Question: I need to disable/enable "a.href" links based on checkboxes being checked. I have a list of checkboxes (2 columns). When at least one checkbox in a column "install" is checked, "Install" link should be enabled, otherwise disabled. When at least one checkbox is checked in column "Remove", a link with the same class name should be enabled, otherwise disabled.
I've tried with this but not sure if this is correct, it doesn't work:
'''
function refleshCheckboxes() {
if ($("input:checked").length > 0) {
$("input:checked").each(function(index, e) {
var css = $(e).attr('class').split(' ').slice(-1);
$("div.markActions a").each(function (index, e) {
$(e).removeClass("disablelink").hasClass(css);
});
});
}
else {
$("div.markActions a").addClass("disablelink");
}
}
'''
$("div.markActions a")
- this is where a.href links are (inside this div)
checkboxes have the same class name as the a.href links. So I would like to get the class name of checkbox and match that class with the class of the a.href link.
Checkbox:
'''
<input type="checkbox" value="2" class="checkbox install">
'''
Link:
'''
<a class="iconDiskPlus install disablelink" href="#">Install</a>
'''

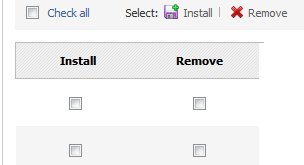
Answer: I figured it out:
'''
function refleshCheckboxes() {
if ($("input.checkbox:checked").length > 0) {
var arr = new Array(".install", ".uninstalled", ".enabled", ".disabled", ".download", ".remove");
for (i = 0; i < arr.length; i++) {
if ($("input.checkbox:checked").is(arr[i])) {
$(".markActions a" + arr[i]).removeClass("disablelink");
} else {
$(".markActions a" + arr[i]).addClass("disablelink");
}
};
}
else {
$("div.markActions a").addClass("disablelink");
}
}
'''